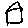
Label: house